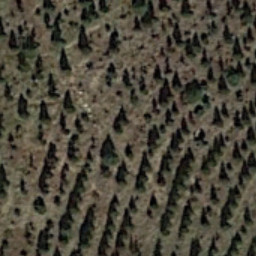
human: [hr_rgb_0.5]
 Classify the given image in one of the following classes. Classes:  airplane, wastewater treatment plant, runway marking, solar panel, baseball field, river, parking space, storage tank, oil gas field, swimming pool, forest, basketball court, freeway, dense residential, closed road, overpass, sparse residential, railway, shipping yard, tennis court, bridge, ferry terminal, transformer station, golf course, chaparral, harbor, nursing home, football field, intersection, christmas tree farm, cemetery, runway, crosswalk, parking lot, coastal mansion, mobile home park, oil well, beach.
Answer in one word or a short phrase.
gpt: christmas tree farm